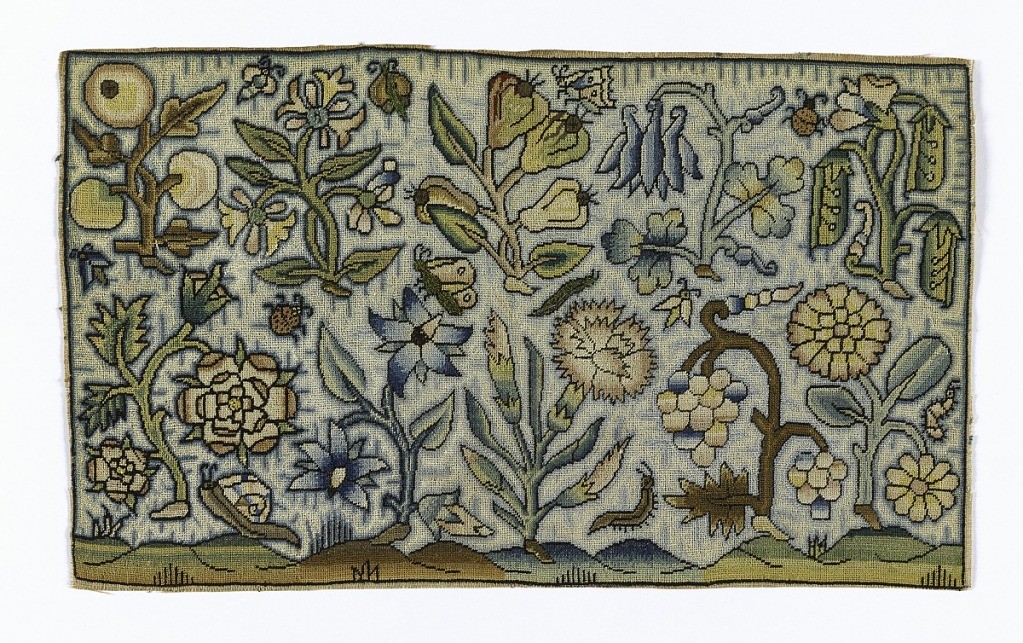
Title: Embroidered picture
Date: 17th century
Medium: silk embroidery on linen foundation, peacock feathers Technique: embroidered in tent and half cross stitches on plain weave foundation
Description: Floral slips on a blue background with bugs.